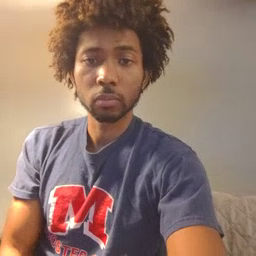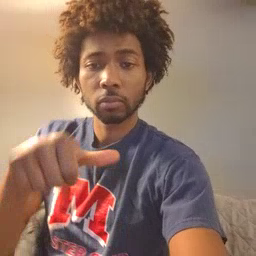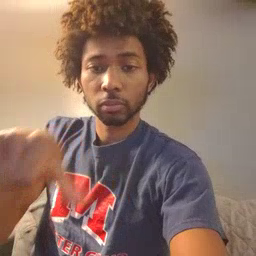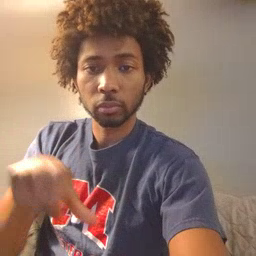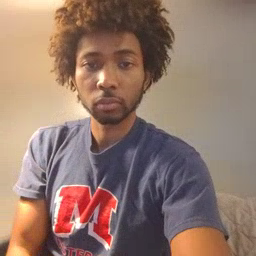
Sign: puzzle